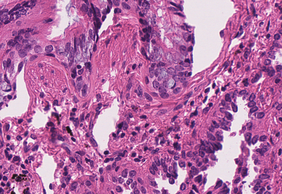
Tumor epithelial tissue: yes
Tumor-associated stroma tissue: yes
Normal tissue: no